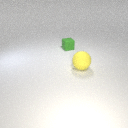
small green rubber cube to the left of large yellow rubber sphere